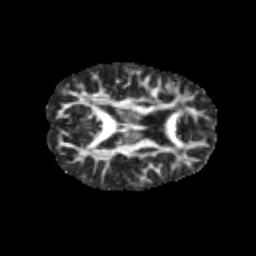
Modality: FA
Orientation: axial
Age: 11
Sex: male
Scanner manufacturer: siemens
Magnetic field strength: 3 T
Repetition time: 3.8 s
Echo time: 0.07 s